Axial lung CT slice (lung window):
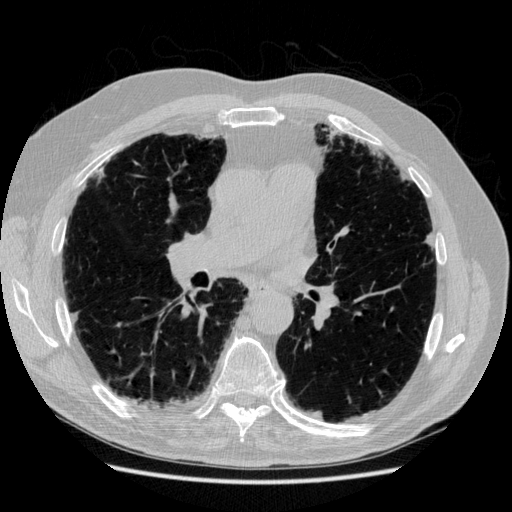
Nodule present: no